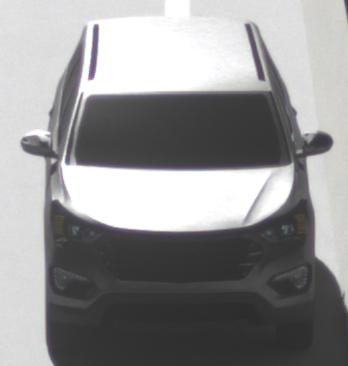
Make: Hyundai
Model: Santa Fe 2.4 GDI
Detailed model: Santa Fe (DM)
Model produced from: 2017/08
Model produced until: 2018/01
Doors: 5
Color: gray
Road condition: dry road
Daytime: midday
Contrast: high contrast